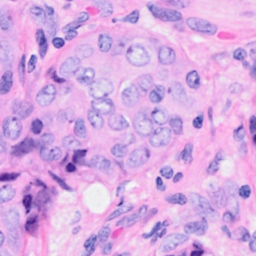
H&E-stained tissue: Breast